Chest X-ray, AP view. Patient: 35 years old, sex F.
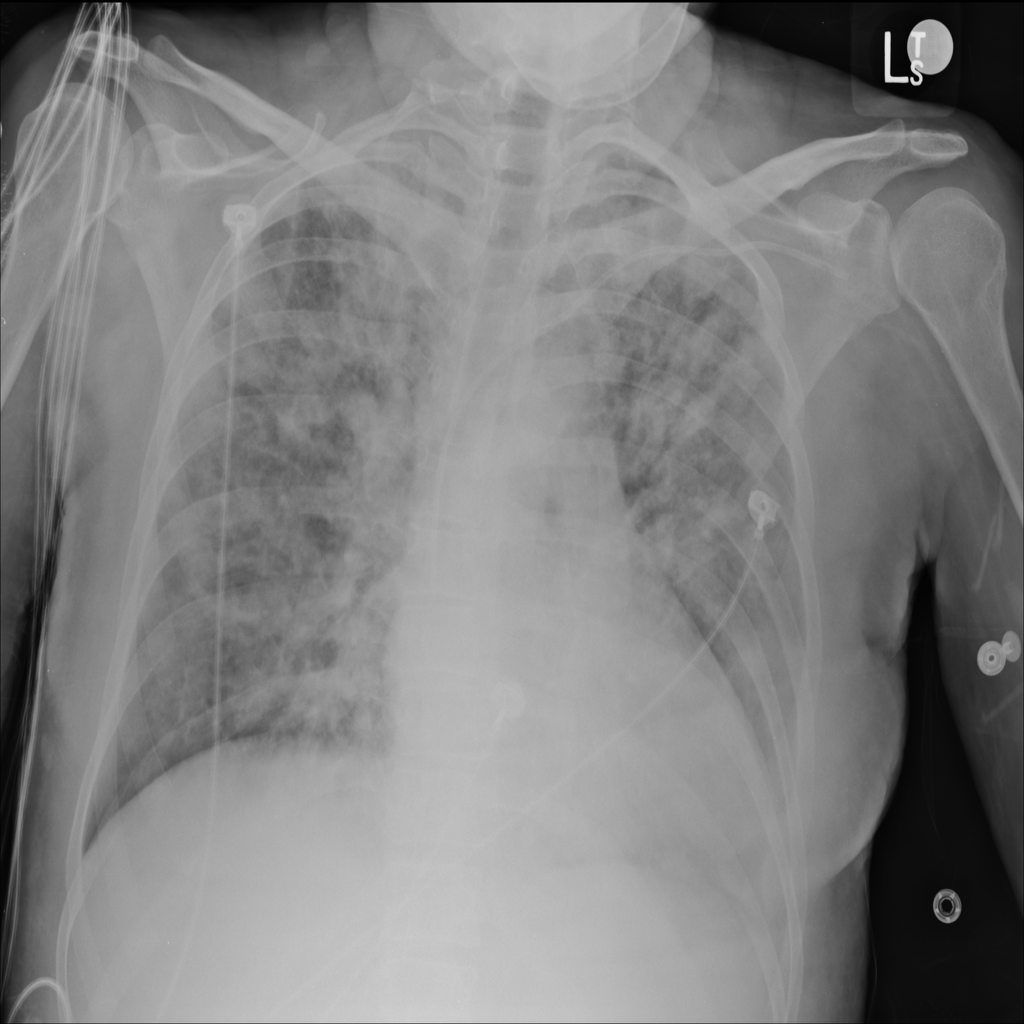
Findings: Infiltration, Nodule